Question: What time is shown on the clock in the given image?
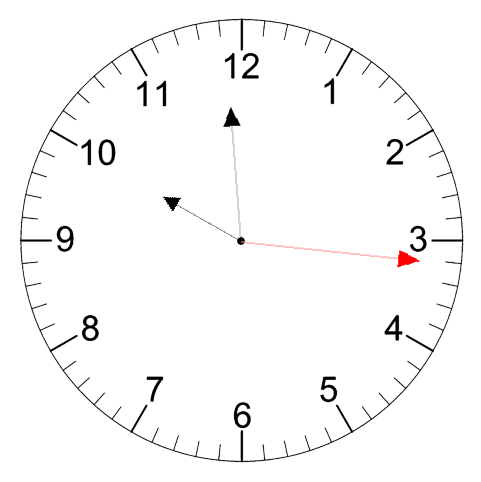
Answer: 09:59:16